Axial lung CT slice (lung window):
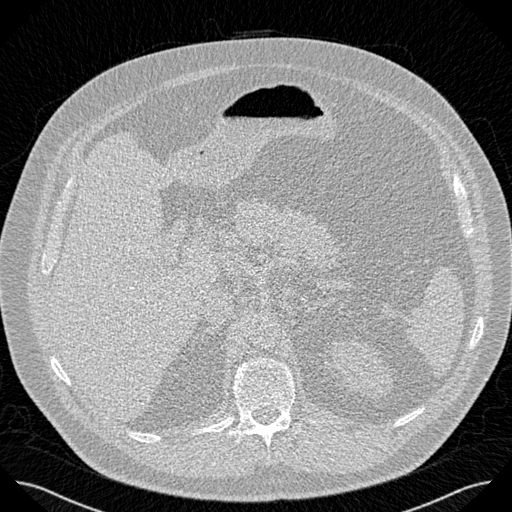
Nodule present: no